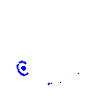
Particle: pion